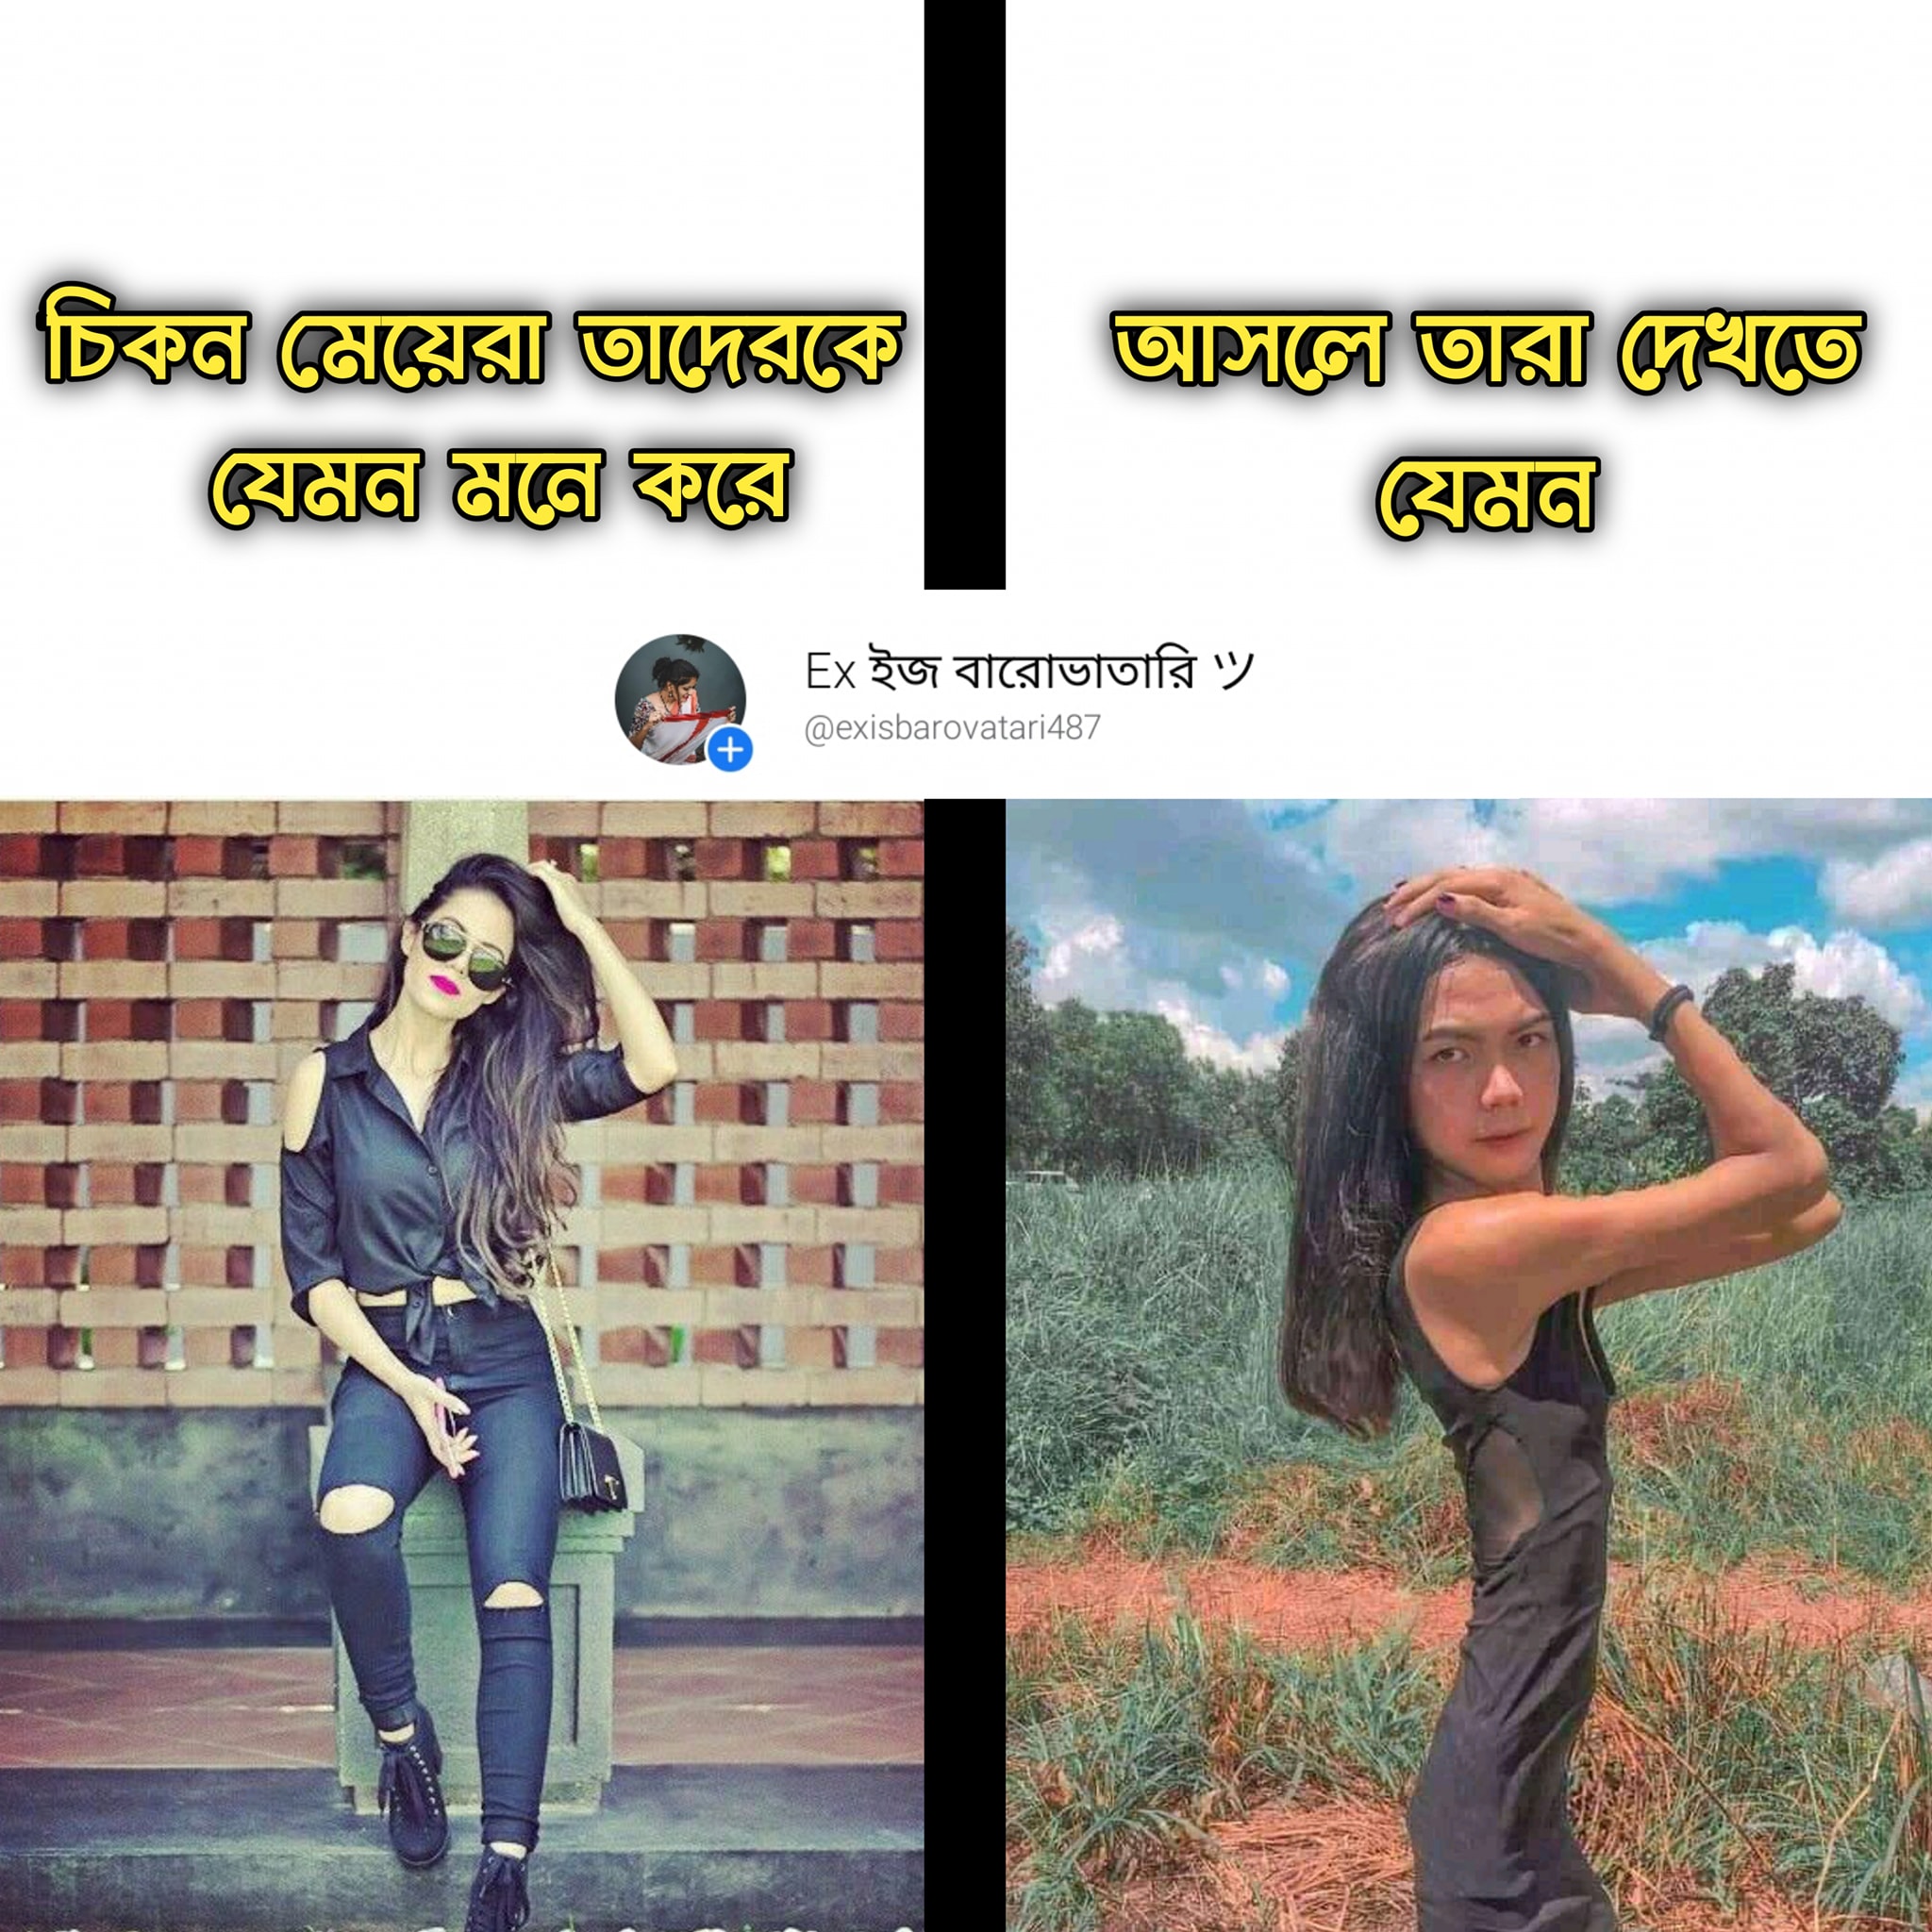
Caption: চিকন মেয়েরা তাদেরকে যেমন মনে করে   আসলে তারা দেখতে যেমন
Label: hate